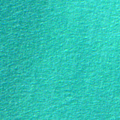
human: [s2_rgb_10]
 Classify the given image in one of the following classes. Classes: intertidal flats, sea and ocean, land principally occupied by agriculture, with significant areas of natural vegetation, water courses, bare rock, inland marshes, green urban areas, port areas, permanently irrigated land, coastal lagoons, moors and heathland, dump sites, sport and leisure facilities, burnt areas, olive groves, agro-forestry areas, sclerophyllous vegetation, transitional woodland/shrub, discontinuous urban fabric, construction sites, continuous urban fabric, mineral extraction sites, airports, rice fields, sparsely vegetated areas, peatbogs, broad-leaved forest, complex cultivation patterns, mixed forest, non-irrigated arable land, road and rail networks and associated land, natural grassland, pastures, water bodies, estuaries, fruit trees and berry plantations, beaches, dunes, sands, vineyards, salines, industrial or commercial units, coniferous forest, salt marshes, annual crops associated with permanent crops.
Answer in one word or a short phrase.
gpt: sea and ocean